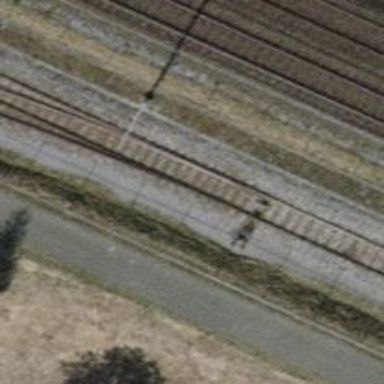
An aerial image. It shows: Railway switch.